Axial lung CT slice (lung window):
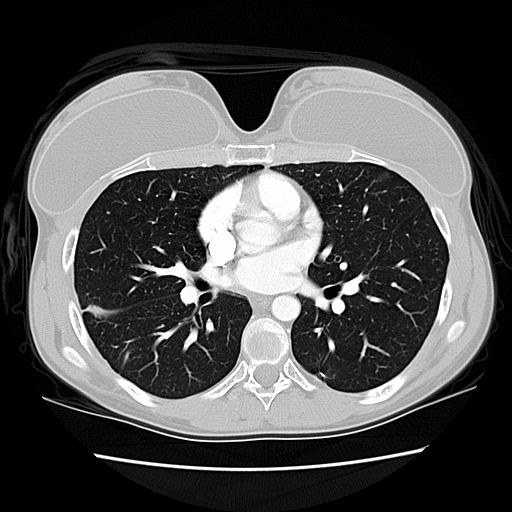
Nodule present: no